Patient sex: M
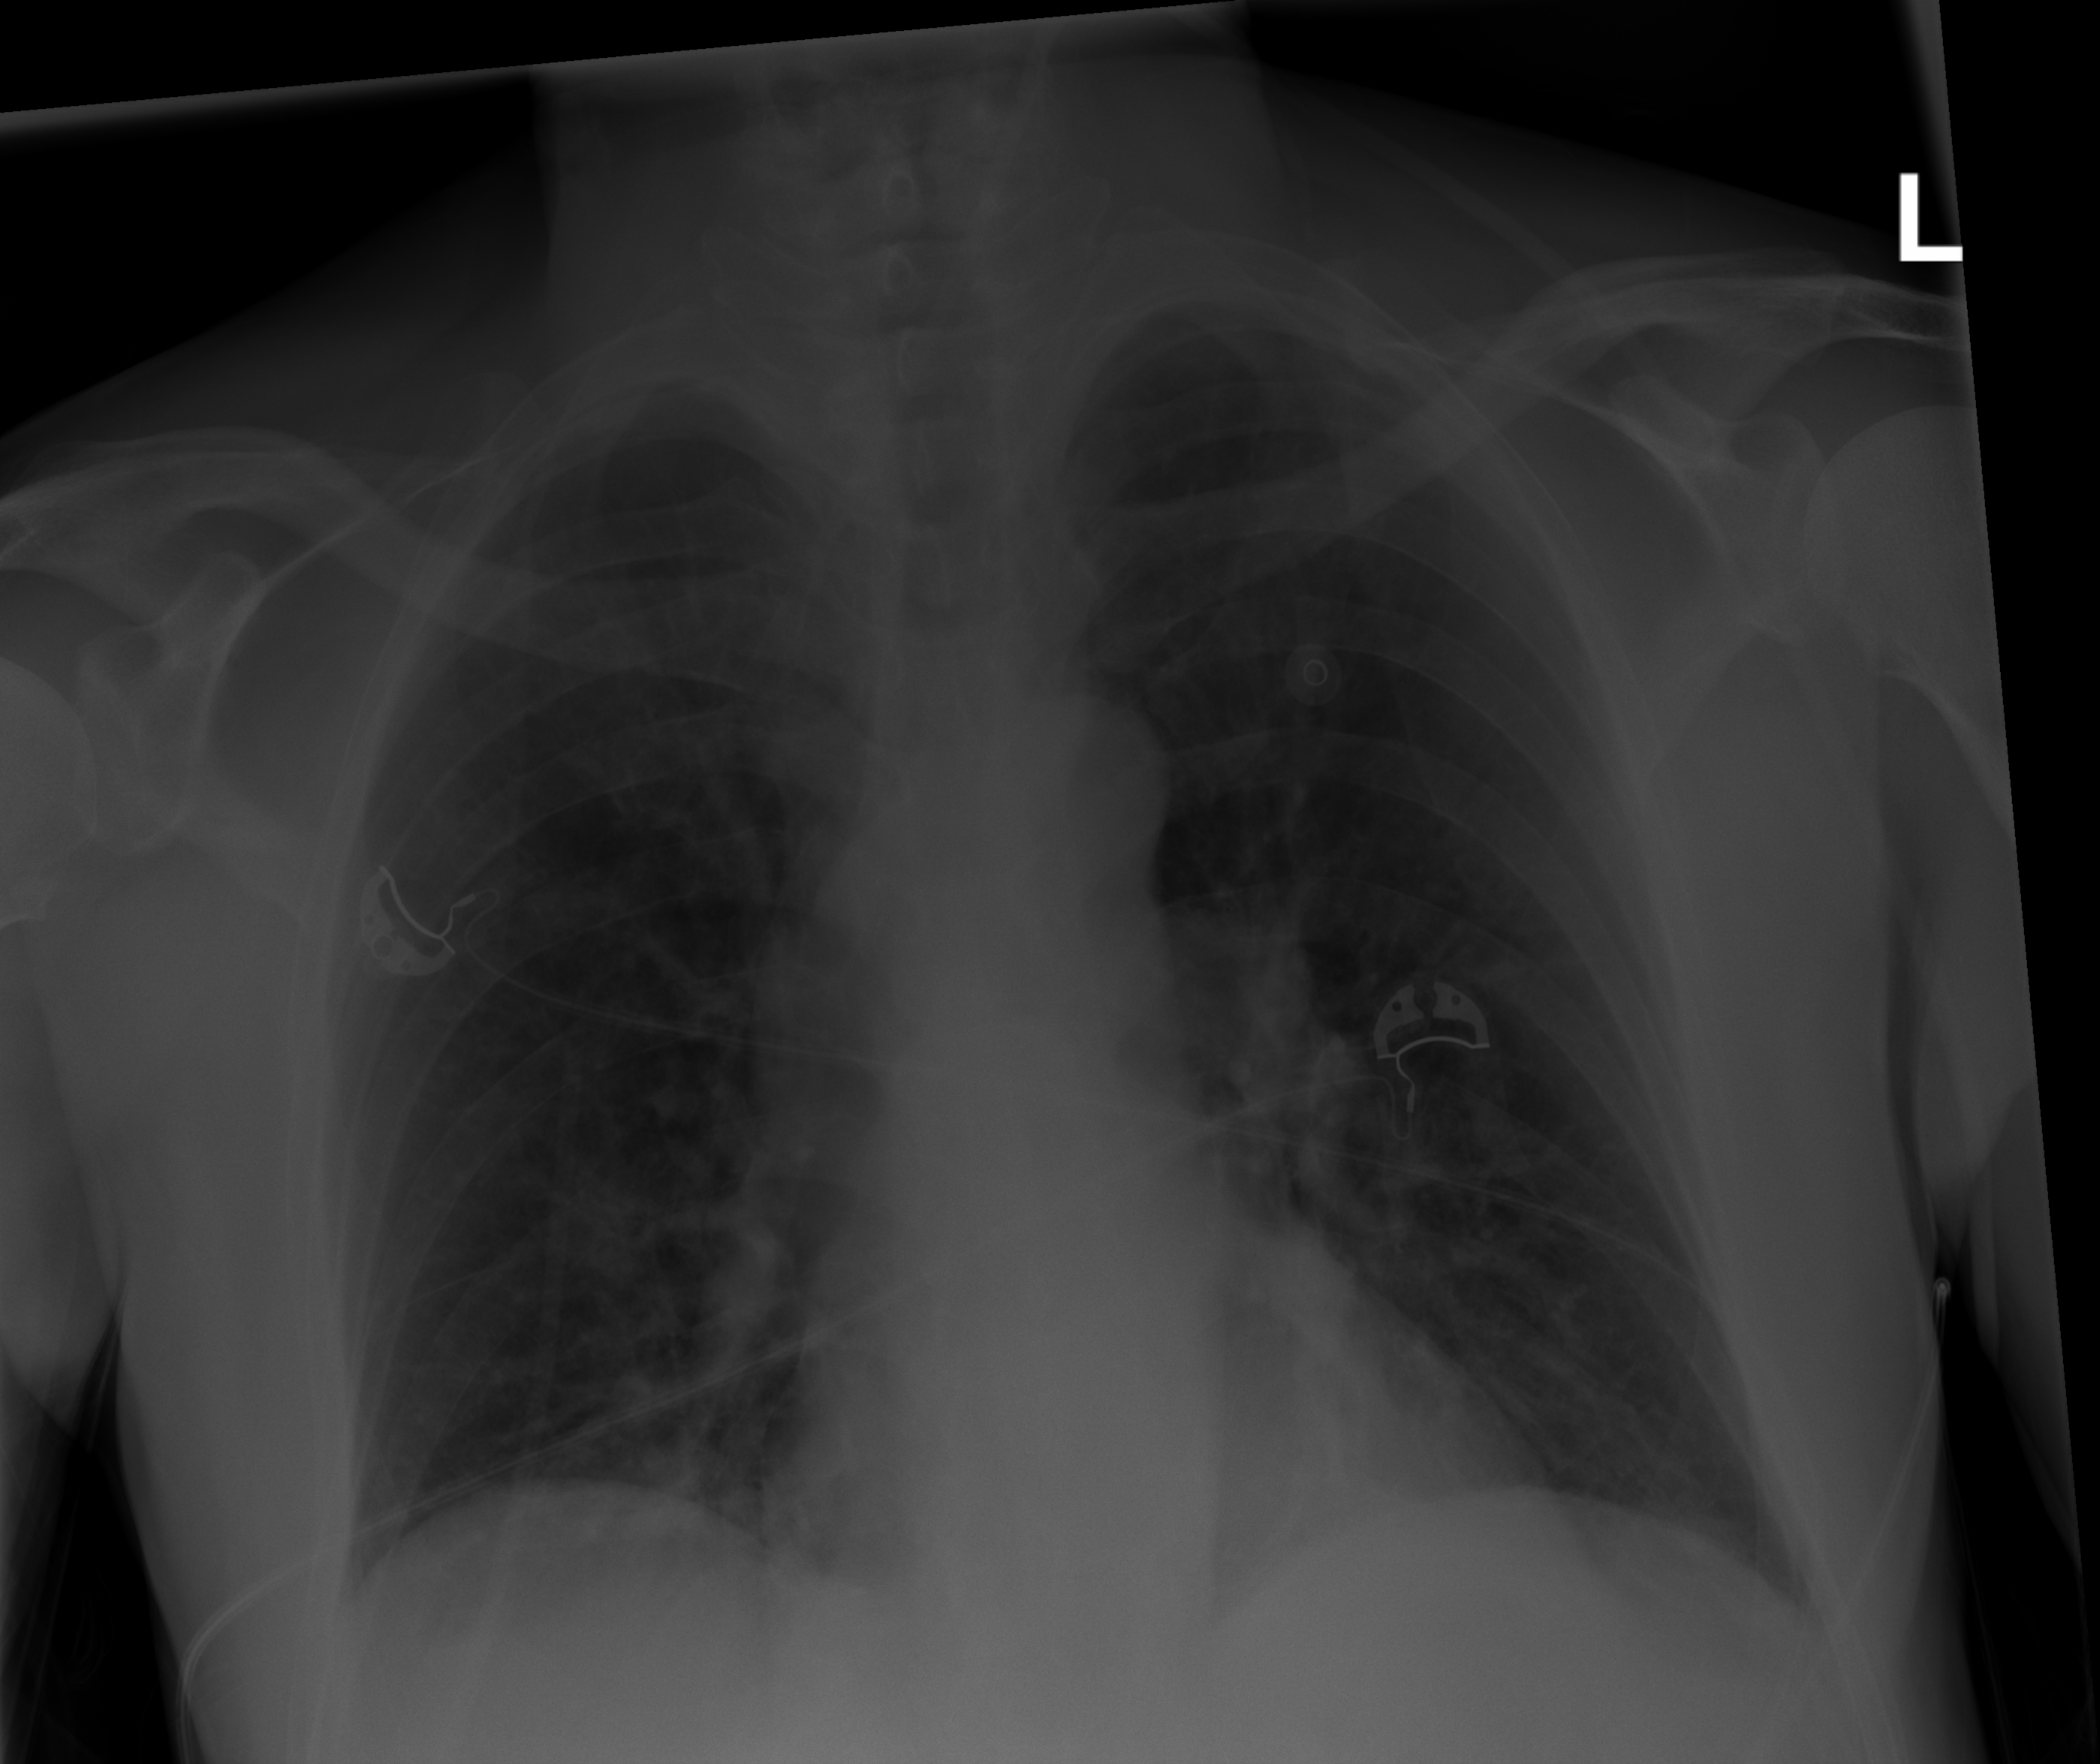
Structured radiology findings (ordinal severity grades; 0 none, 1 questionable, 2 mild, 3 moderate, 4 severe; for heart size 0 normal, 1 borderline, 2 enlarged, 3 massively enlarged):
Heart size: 0
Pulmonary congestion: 0
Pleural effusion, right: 0
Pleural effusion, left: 0
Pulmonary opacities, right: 1
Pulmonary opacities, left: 0
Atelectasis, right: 0
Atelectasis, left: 0